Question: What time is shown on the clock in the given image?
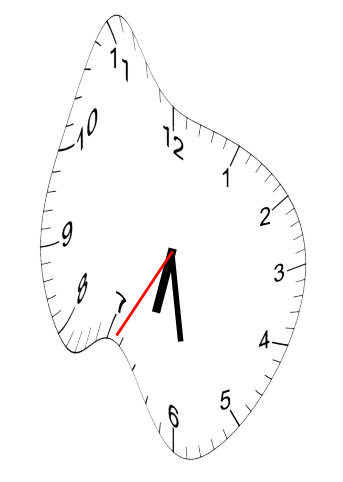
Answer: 06:28:35